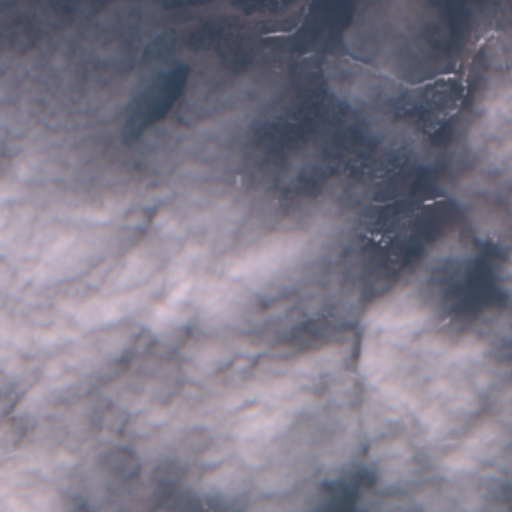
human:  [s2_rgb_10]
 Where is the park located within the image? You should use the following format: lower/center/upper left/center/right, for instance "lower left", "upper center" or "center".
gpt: The park is located in the center left of the image.
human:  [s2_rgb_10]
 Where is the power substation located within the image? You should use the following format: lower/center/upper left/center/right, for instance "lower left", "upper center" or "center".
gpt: The power substation is located in the lower left of the image.
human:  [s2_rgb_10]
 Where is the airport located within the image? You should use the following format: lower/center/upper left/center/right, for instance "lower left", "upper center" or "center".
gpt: There is no airport in the image.